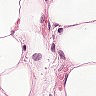
Metastatic tissue present: yes